Question: i miss the selection for the deployment of a windows phone (universal) app to a physical device. The silverlight windows phone version can be deployed to a device. The MSDN article say that the item "device" must be avaliable in dropdown. What can i do?
I use Visual Studio 2015 RC.

Regards
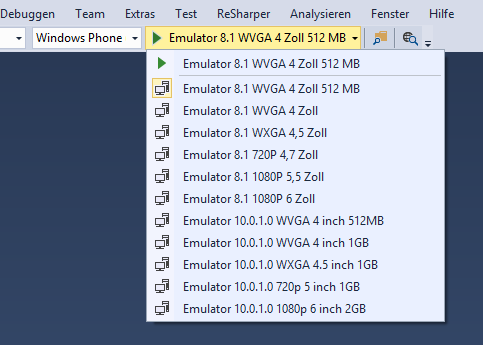
Answer: [Possible solution 1]
This kind of issue usually is caused by something wrong in your .suo file.
I think if you create a new project, the "Device" option will show up. If it doesn't, that could not be solved by following steps.
To solve this issue, let's try to delete the user option file.
1. Open the solution folder
2. Enable hidden items in the file explorer, you will see a hidden folder .vs shows up.
3. Delete the .vs folder and open your solution in VS again. That will help to recreate the user specific options and config.
[]
I suddenly realized what is wrong. Your screenshort gave me a hint- you are not using en-us as your language, seems it is de-DE. And I found there is no PhoneDevice81 config file for this language. So , change the language setting to English may help. I am currently installing additional language pack for test, will update more possible workarounds later if have.
So here is what I found:
The debugger list is defined in the following file:
"C:\Program Files (x86)\MSBuild\Microsoft\VisualStudio14.0\ApacheCordovaToolss-mda-targets\Phone81Launch.targets"
The interest line in that file is:
'''
<PropertyPageSchema Include="$(MSBuildThisFileDirectory)$(LangName)\PhoneEmulator81Wvga4512.xaml">
'''
It does exist in en-US folder. Then I tried to find out which language uses "Zoll" as inch in English. Then I found it might be DE(German right?).
So go into the de-DE folder "C:\Program Files (x86)\MSBuild\Microsoft\VisualStudio14.0\ApacheCordovaToolss-mda-targets\de-DE", I found there is no PhoneDevice81 exist. More interesting thing is only en-us folder has the PhoneDevice81 windows markup file.
So I guess this could be a by-design issue that only en-us is supported for RC. But I will definitely report this to the VS team.
[]
I just installed the language package and changed language setting:
in VS->Tools->Options->Environment->International settings->change the language->restart VS.
Then I copied the PhoneDevice81 markup file from en-us folder to de-DE folder, and created a new blank cordova app. Then I am able to see the "Device" option and able to debug on the device.
But please note I am still not sure why it doesn't exist by default, so I cannot say what are the potential issues for this workaround.